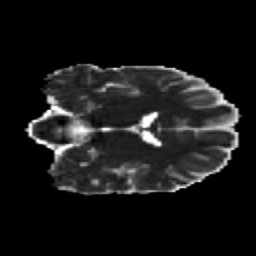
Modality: MD
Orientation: coronal
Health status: healthy
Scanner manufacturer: siemens
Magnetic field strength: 3 T
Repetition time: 12 s
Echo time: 0.092 s